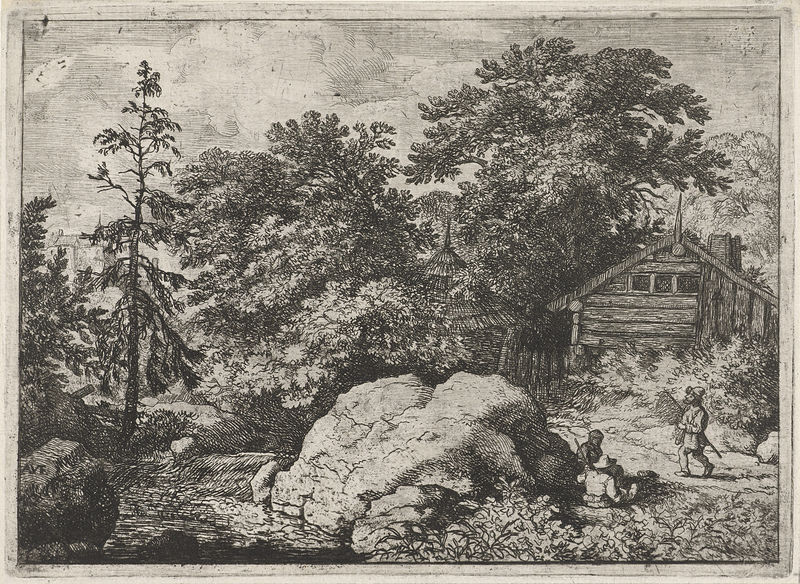
Titel: Landschap met drie personen bij een rots
Künstler: Allaert van Everdingen
Standort: Amsterdam
Institution: Rijksmuseum
Schlagwörter: gris, chapeau, maison, gravure, arbre, nature, verdure, paysan, nuages, arbres, rocher, romantique, chemin, rivière, extérieur, noir et blanc, chaume, cabane, sapin, chasseurs, cahute, santier